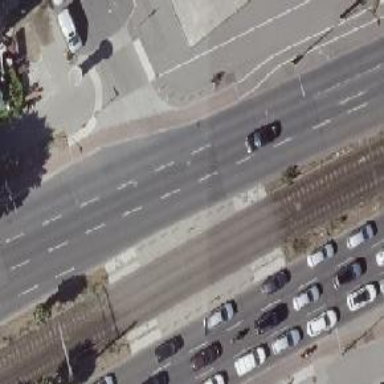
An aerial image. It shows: Asphalt footpath with unmarked crossing.